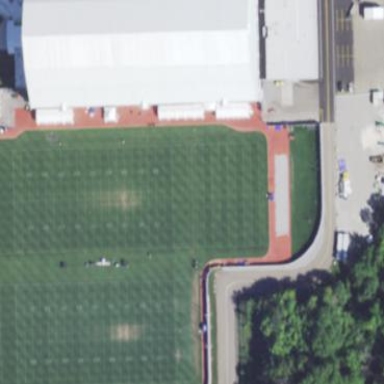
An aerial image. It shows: American football pitch for leisure and sport activities.